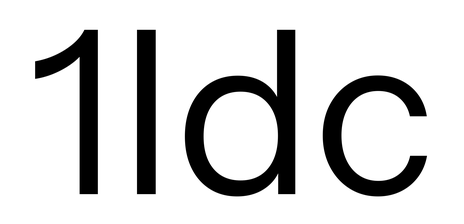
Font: InstrumentSans_Regular